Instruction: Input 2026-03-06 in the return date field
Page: home
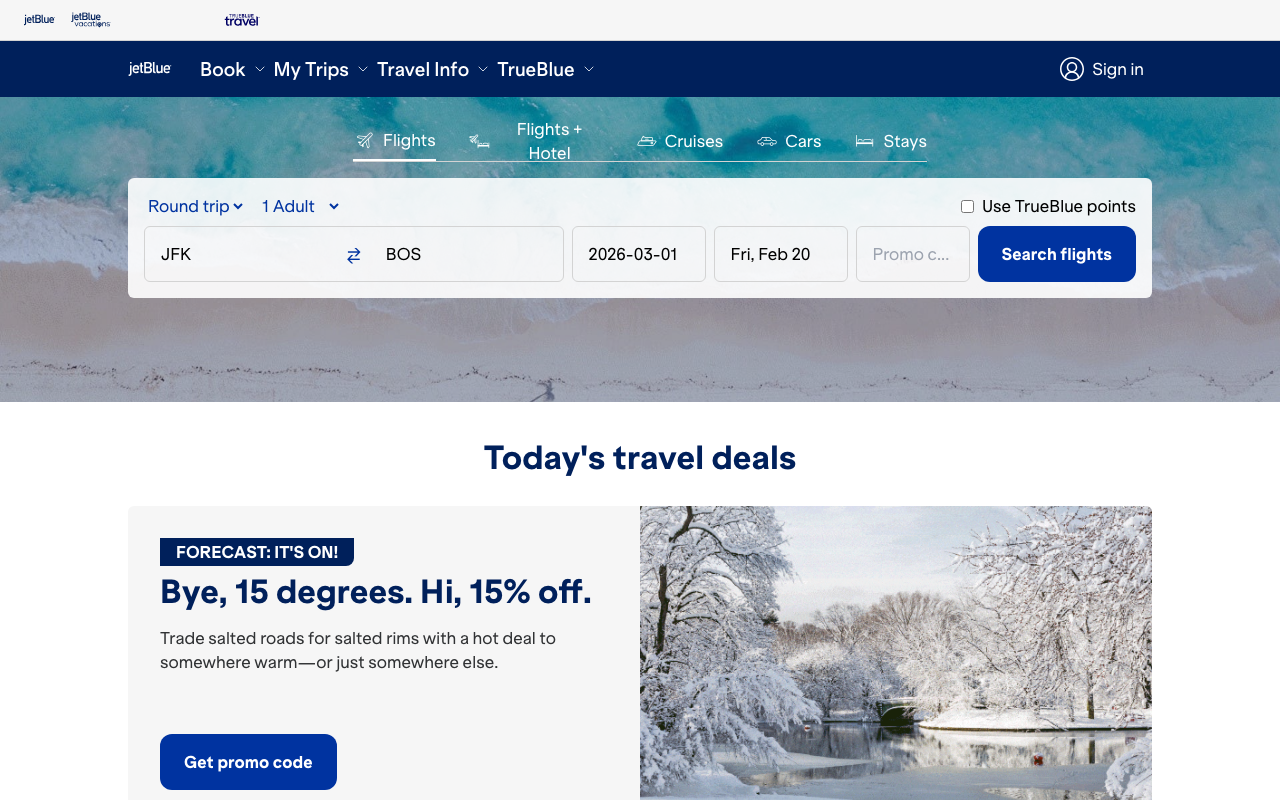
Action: type